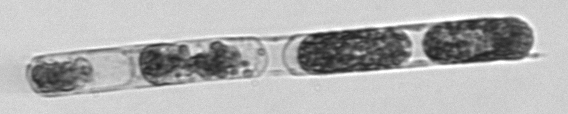
Label: Hemiaulus